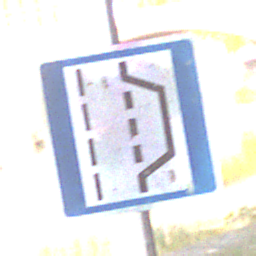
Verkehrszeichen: NothalteUndPannenbucht
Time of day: MorningAfternoon
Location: Outdoor (Suburban)
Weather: PartlyCloudy
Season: NotSpecified
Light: Natural